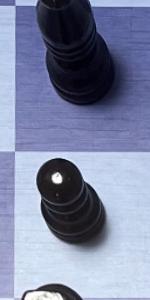
Label: Pawn_Black